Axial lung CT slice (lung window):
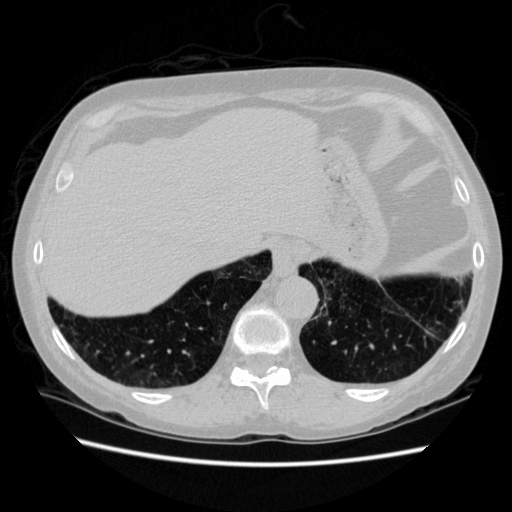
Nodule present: no